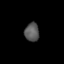
Tissue: lung
Cell type: Smooth muscle cells
Senescence score: 0.5717
Nuclear area (px): 264
Mean DAPI intensity: 87.341